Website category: sports
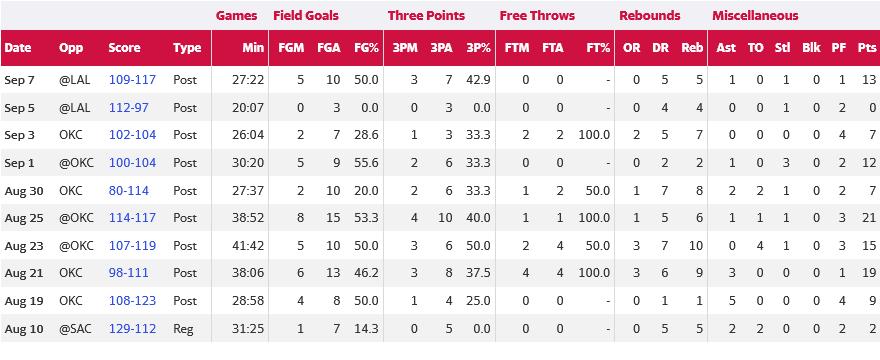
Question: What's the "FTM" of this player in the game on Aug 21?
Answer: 4

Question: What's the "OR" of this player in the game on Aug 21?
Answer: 3

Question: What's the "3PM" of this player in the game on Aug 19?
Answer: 1

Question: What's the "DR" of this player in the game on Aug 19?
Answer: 1

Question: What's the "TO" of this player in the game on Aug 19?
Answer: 0

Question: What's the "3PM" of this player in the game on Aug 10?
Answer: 0

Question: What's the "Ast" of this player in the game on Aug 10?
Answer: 2

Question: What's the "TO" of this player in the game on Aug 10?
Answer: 2

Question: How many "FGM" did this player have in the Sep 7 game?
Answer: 5

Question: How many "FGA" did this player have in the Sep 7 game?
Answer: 10

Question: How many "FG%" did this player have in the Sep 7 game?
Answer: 50.0

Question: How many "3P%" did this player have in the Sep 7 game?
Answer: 42.9

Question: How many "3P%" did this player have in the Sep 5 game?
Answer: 0.0

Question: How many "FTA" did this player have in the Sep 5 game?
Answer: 0

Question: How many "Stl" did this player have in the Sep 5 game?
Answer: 1

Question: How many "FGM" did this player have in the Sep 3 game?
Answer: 2

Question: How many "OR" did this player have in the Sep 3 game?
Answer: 2

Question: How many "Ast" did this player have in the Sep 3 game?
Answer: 0

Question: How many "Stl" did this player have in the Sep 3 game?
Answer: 0

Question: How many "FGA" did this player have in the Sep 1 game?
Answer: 9

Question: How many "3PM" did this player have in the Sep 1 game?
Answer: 2

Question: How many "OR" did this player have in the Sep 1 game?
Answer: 0

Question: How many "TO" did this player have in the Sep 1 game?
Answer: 0

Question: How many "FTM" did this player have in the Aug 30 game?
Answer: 1

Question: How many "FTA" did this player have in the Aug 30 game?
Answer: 2

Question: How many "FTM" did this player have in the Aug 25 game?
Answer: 1

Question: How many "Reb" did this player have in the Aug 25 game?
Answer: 6

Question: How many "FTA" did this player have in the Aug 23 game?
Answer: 4

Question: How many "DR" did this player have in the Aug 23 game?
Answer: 7

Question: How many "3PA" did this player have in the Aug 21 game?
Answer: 8

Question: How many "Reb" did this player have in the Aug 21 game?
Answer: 9

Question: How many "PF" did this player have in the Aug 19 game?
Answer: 4

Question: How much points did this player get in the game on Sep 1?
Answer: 12

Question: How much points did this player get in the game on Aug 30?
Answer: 7

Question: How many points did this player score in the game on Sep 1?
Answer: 12

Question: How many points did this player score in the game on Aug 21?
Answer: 19

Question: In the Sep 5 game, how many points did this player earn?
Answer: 0

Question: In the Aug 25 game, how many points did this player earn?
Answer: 21